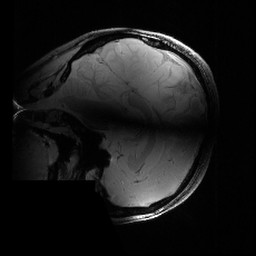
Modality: PDw
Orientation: sagittal
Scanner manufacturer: siemens
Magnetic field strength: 6.98 T
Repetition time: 2.16 s
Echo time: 0.00345 s